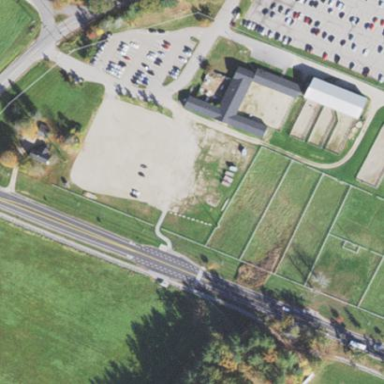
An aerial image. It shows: Parking area with unpaved surface.